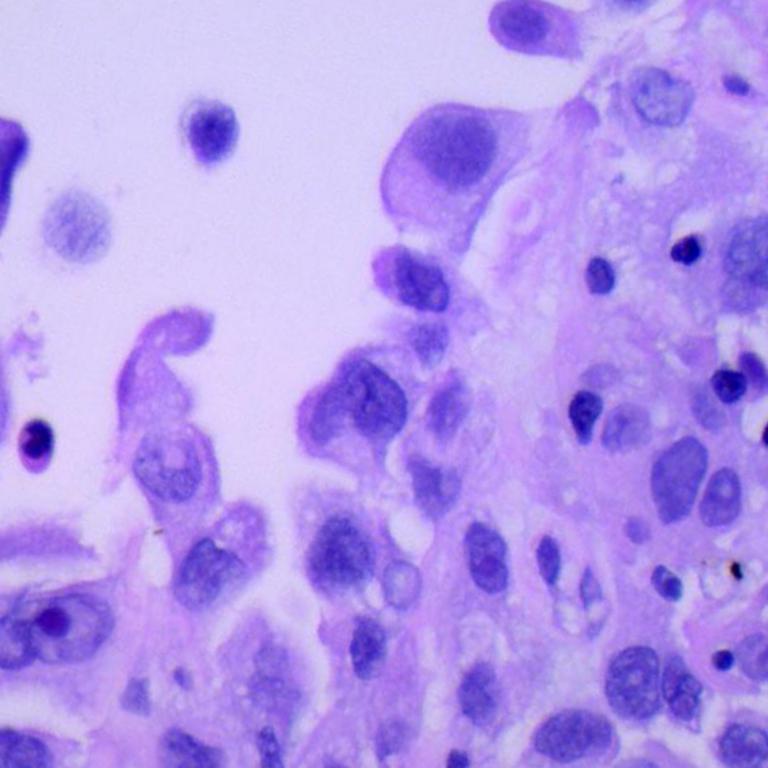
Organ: lung
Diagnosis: adenocarcinomas